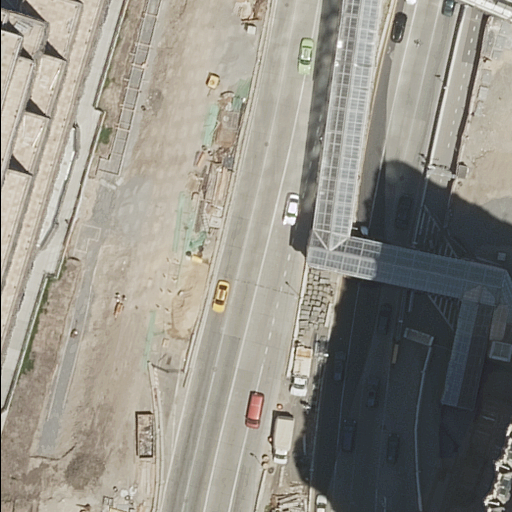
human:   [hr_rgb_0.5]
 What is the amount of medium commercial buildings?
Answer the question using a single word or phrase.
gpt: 0

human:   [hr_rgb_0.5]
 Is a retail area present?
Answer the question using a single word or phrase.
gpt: yes

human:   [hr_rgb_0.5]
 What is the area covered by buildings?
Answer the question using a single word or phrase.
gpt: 1922m2

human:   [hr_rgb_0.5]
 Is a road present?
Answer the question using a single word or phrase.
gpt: yes

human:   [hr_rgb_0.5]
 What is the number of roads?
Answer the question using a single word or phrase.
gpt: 5

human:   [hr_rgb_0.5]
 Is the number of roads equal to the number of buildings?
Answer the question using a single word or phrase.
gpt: no

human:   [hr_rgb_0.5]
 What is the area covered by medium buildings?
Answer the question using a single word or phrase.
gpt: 0m2

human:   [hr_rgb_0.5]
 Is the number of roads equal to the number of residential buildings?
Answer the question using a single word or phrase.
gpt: no

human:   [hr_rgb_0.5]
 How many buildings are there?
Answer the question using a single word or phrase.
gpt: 2

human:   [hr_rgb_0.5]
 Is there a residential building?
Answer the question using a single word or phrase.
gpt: yes

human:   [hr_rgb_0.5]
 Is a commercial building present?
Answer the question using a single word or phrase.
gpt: no

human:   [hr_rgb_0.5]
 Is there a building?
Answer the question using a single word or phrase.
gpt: yes

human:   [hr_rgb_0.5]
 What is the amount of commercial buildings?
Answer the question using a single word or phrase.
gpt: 0

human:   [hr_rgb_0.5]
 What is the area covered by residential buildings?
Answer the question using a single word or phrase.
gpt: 1922m2

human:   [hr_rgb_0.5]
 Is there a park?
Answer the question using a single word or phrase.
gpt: yes

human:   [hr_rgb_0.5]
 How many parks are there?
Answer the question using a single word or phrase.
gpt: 1

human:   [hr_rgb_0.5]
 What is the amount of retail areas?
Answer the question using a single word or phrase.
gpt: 1

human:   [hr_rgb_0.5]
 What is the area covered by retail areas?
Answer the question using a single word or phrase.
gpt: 0m2

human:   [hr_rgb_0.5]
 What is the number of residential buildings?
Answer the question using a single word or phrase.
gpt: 2

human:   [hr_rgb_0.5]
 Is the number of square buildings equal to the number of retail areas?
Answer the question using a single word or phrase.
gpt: no

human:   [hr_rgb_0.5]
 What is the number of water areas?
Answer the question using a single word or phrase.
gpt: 0

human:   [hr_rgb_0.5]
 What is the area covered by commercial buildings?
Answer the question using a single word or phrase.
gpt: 0m2

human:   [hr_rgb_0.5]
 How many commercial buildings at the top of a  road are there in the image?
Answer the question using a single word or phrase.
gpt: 0

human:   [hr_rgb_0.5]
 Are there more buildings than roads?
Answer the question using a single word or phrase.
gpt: no

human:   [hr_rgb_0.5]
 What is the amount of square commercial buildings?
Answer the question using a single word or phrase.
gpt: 0

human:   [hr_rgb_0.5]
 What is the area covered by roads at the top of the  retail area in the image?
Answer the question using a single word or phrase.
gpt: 0m2

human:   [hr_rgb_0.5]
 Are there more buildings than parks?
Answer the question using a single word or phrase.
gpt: yes

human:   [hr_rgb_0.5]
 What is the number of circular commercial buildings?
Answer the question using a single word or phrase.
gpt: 0

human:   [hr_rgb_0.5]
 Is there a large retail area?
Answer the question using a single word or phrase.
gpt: no

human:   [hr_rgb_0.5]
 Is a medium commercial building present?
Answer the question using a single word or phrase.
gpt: no

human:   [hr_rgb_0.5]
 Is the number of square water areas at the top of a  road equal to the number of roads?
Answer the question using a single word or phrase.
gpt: no

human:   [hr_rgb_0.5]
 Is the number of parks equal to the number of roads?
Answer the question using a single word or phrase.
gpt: no

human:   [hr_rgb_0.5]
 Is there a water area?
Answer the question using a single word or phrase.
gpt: no

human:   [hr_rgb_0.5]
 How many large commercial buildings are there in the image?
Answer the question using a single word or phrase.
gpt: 0

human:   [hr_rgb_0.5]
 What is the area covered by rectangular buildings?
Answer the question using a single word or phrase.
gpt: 0m2

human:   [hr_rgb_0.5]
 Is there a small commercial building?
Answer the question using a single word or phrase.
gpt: no

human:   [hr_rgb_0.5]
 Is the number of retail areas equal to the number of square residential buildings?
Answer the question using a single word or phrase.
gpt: no

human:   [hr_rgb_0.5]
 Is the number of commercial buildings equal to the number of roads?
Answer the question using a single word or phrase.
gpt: no

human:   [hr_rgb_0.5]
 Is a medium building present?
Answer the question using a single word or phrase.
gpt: no

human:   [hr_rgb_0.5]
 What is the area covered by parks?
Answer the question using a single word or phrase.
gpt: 5m2

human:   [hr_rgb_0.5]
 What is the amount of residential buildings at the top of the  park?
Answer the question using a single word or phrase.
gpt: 1

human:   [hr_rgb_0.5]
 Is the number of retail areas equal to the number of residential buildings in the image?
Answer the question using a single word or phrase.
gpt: no

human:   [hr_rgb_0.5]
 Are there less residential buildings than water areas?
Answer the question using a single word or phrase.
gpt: no

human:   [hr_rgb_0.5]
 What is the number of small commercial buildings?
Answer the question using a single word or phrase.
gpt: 0

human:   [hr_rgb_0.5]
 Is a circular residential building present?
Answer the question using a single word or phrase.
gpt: no

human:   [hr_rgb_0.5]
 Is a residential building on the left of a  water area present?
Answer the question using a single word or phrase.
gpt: no

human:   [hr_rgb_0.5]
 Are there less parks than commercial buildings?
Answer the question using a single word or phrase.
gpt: no

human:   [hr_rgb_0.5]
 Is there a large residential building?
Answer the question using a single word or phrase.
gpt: yes

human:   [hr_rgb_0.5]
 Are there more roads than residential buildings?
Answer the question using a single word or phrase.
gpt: yes

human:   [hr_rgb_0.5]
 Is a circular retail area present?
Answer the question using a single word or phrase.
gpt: no

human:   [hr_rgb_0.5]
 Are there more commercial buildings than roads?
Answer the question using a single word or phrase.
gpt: no

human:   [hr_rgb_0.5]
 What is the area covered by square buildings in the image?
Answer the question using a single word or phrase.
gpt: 0m2

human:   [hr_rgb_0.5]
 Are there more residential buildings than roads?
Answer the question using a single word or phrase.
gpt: no

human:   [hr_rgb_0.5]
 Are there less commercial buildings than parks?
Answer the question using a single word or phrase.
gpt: yes

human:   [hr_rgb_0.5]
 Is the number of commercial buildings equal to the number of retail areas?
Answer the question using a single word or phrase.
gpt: no

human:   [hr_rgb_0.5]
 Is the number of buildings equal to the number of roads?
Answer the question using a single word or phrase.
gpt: no

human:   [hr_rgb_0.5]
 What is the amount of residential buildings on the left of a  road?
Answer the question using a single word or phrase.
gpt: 1

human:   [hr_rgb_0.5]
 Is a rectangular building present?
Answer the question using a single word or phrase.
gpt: no

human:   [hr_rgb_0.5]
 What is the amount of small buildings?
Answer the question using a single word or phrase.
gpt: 0

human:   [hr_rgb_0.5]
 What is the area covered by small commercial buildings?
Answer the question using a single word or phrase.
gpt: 0m2

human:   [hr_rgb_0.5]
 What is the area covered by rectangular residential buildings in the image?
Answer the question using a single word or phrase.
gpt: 0m2

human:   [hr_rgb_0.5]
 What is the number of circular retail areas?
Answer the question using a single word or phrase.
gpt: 0

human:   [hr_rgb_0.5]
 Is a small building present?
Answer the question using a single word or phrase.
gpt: no

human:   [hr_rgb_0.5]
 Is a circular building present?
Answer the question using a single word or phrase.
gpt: no